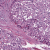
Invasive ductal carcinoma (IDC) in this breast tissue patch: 1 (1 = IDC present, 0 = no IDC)